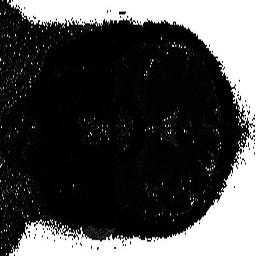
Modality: T2starmap
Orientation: coronal
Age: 68
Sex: male
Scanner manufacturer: siemens
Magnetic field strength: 3 T
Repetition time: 0.043 s
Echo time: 0.00184 s